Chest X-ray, AP view. Patient: 50 years old, sex M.
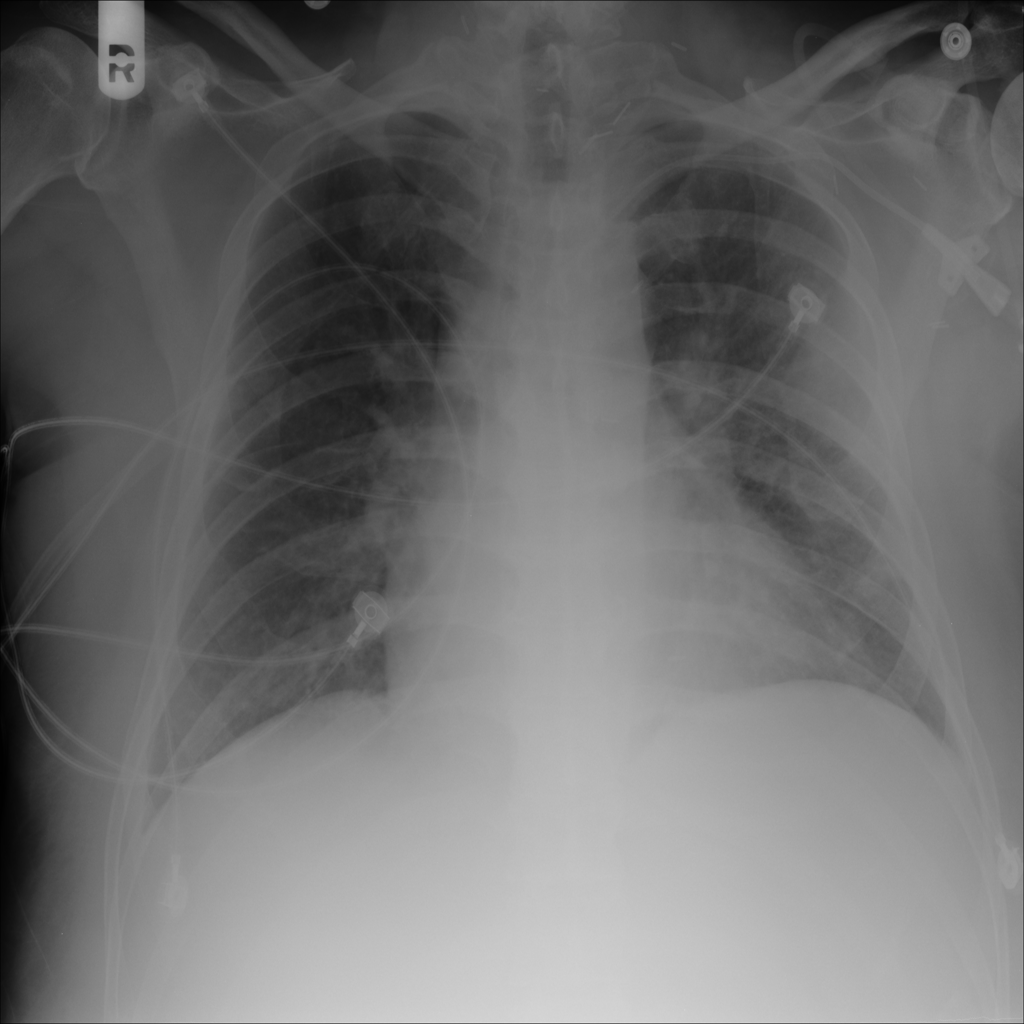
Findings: Infiltration